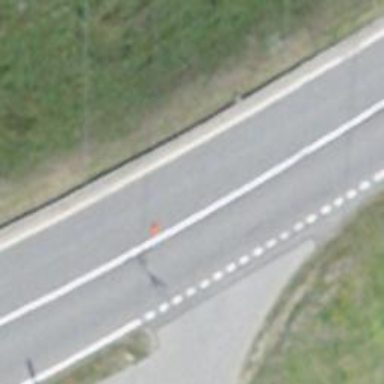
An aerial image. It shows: Primary road with asphalt surface.